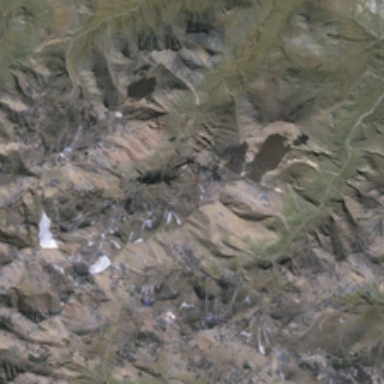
It is a large piece of mountain .